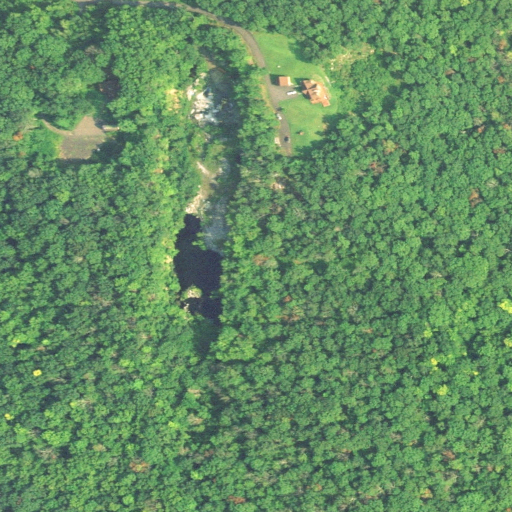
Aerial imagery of mountain in Connecticut named Great Hill containing deciduous forest and open development